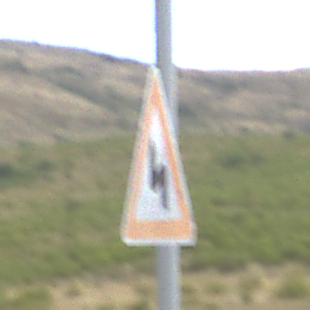
Verkehrszeichen: DoppelkurveZunaechstLinks
Umgebung: Outdoor, Nature
Tageszeit: Midday
Wetter: PartlyCloudy
Licht: Natural
Jahreszeit: NotSpecified
Kontrast: LowContrast